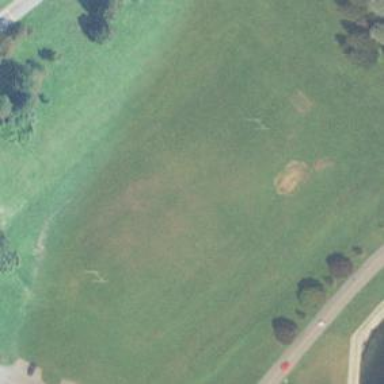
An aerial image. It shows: Rugby league pitch with ground surface.